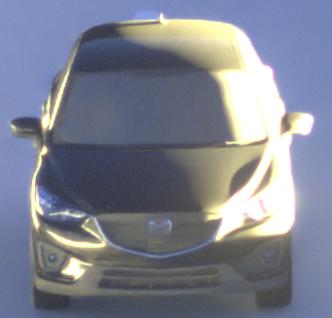
Make: Mazda
Model: CX-5 2.0 SKYACTIV-G 160
Detailed model: CX-5 (GH)
Model produced from: 2012/04
Model produced until: 2015/02
Doors: 5
Color: black
Road condition: dry road
Daytime: sunrise or sunset
Contrast: high contrast